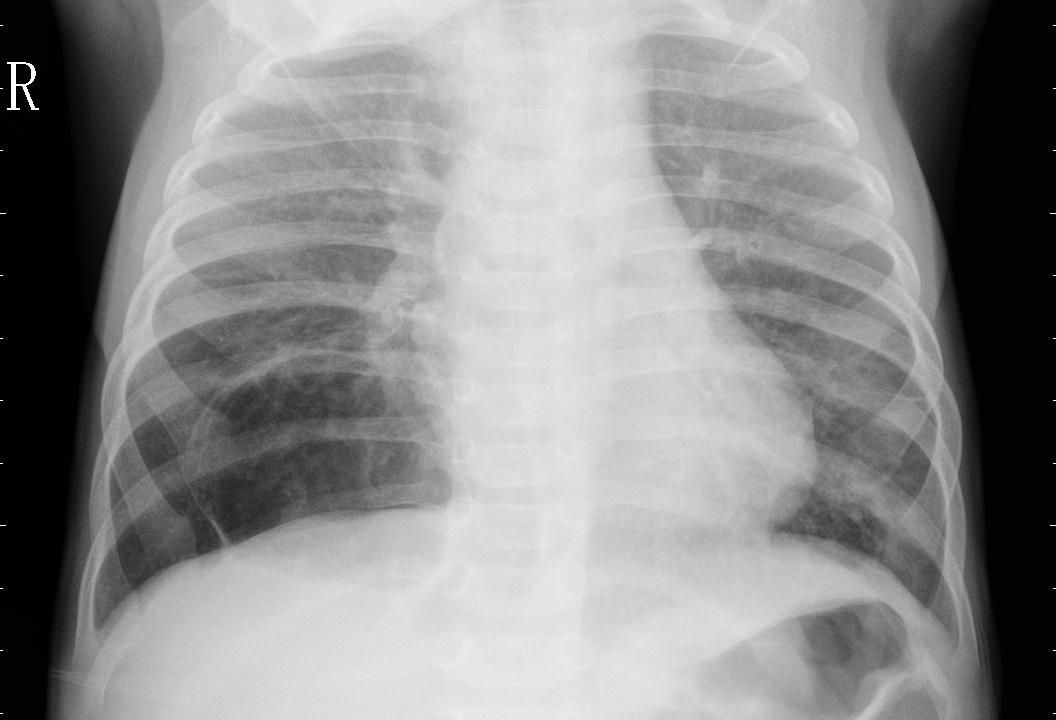
Diagnosis: PNEUMONIA